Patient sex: F
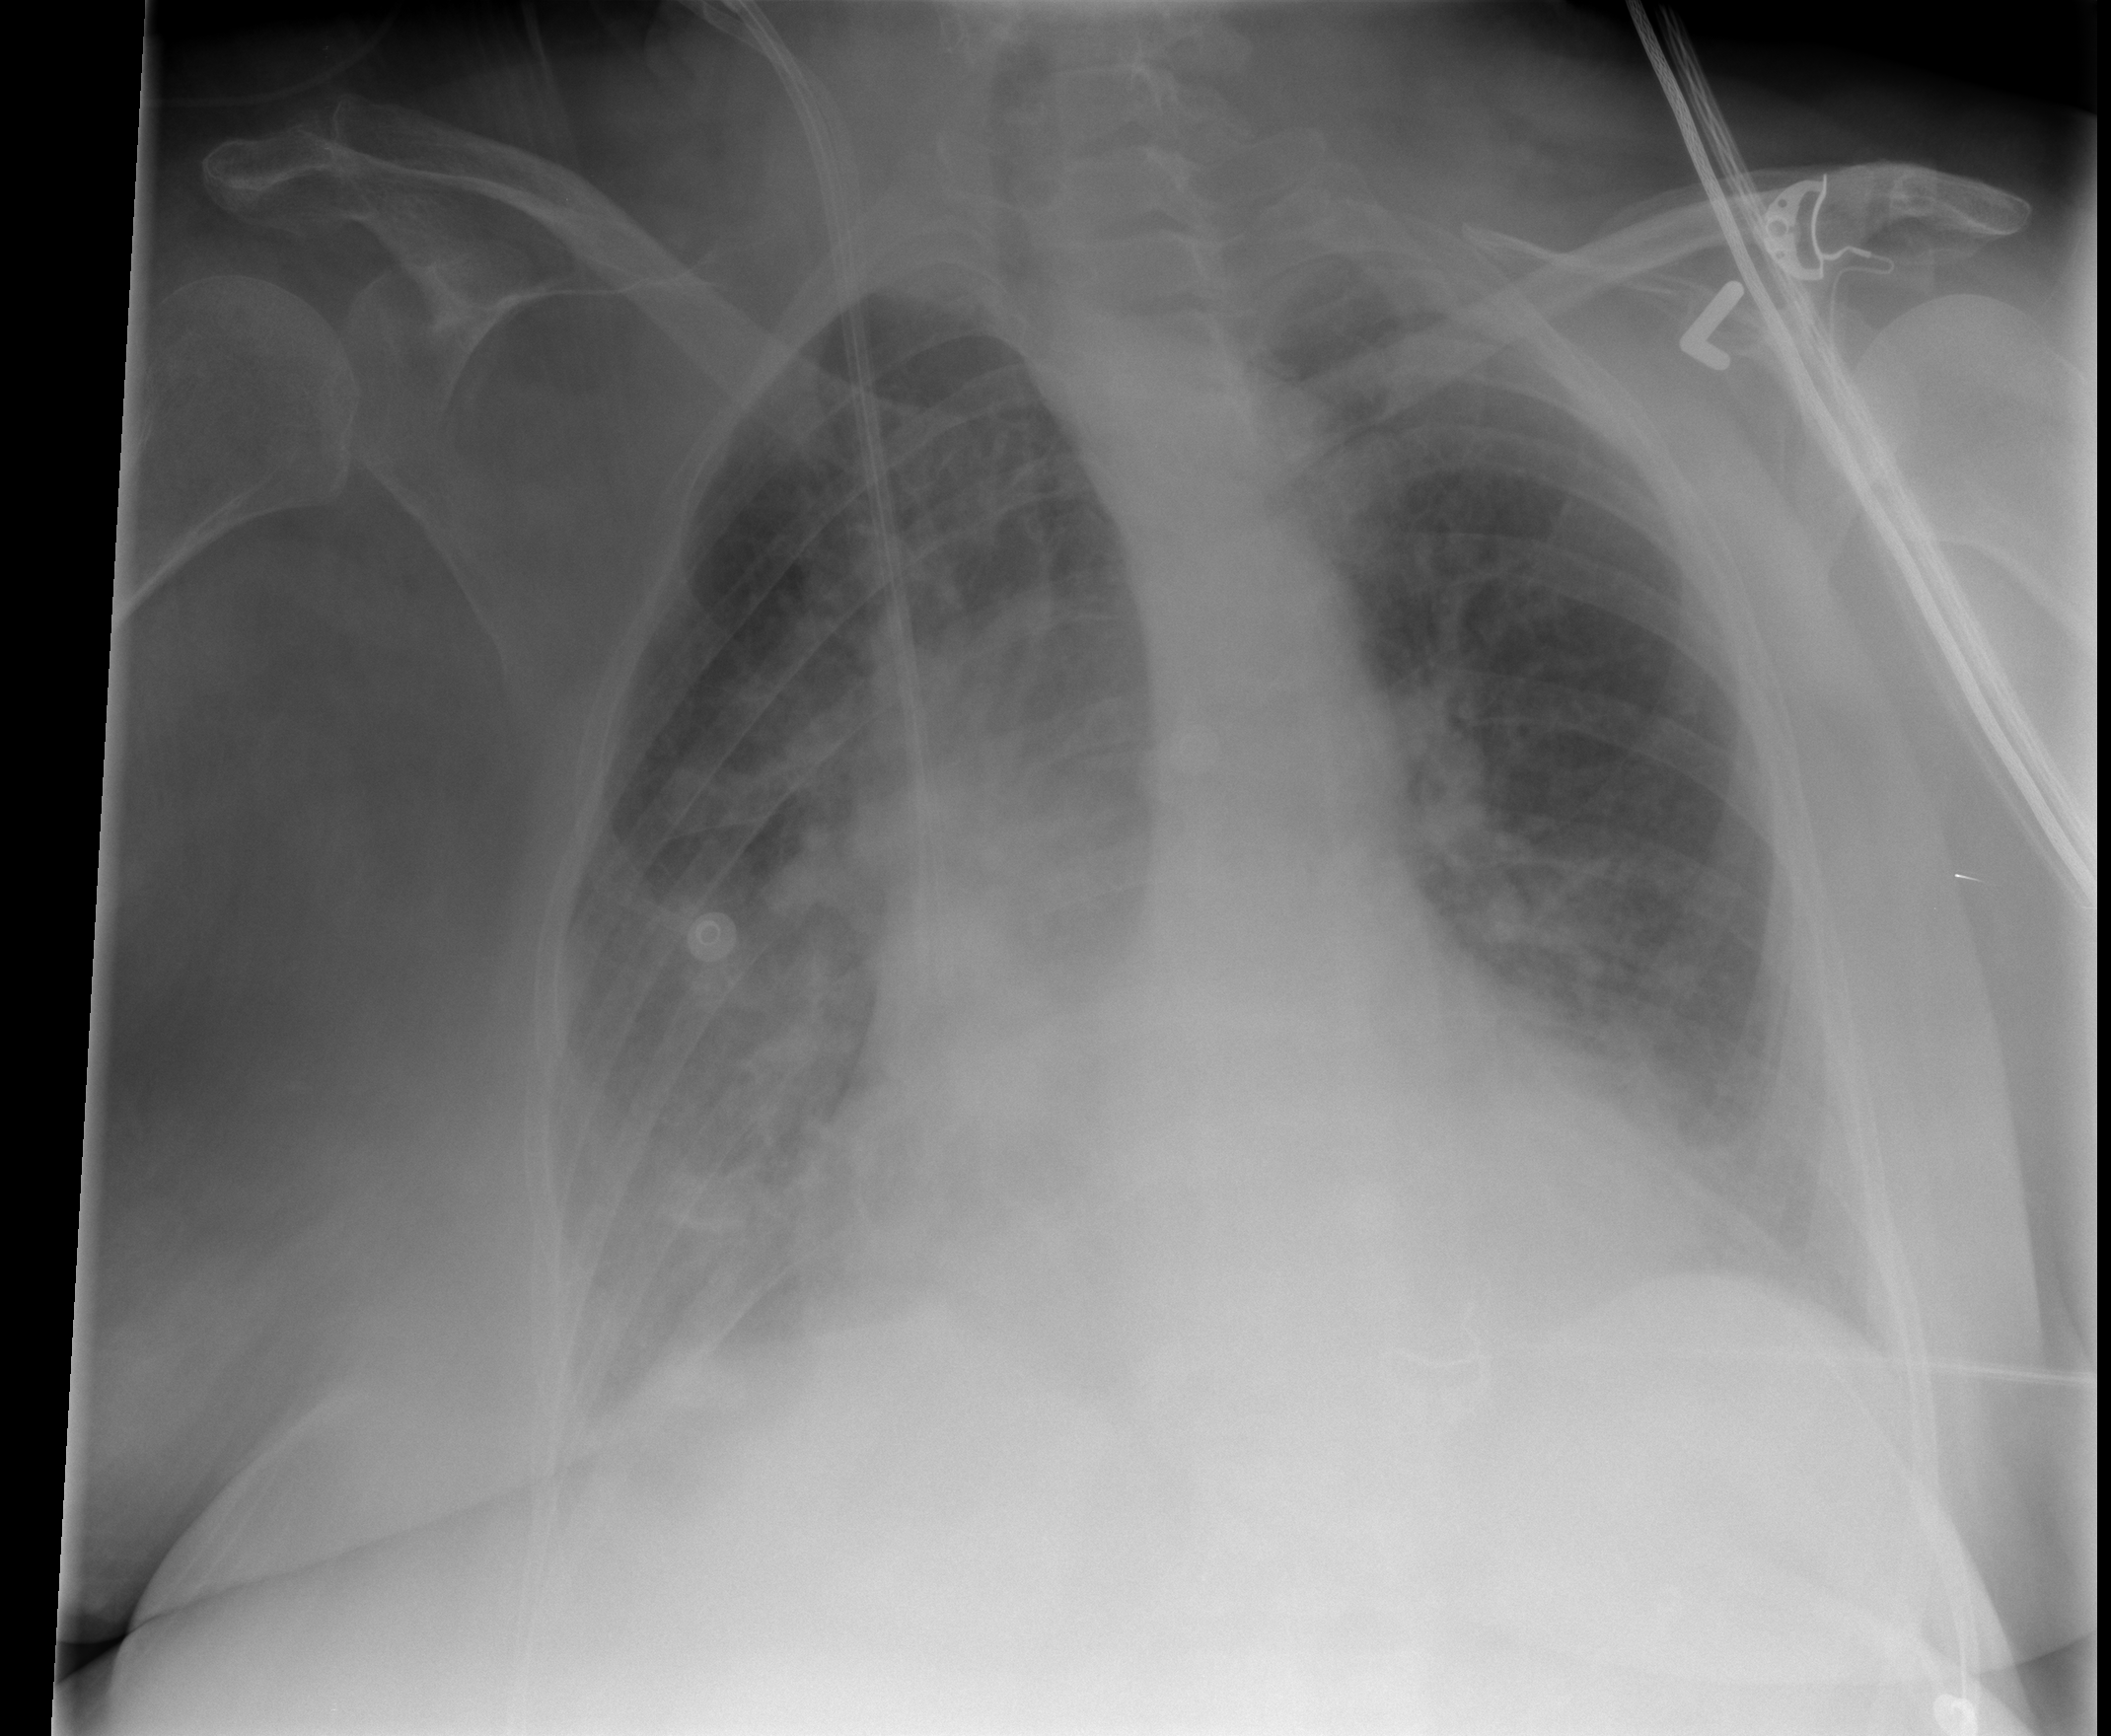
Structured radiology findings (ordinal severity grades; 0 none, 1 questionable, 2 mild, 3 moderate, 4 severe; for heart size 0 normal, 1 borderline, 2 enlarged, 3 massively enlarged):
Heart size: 2
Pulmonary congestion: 2
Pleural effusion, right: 1
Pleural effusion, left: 1
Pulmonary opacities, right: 0
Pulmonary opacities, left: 0
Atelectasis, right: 2
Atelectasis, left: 2